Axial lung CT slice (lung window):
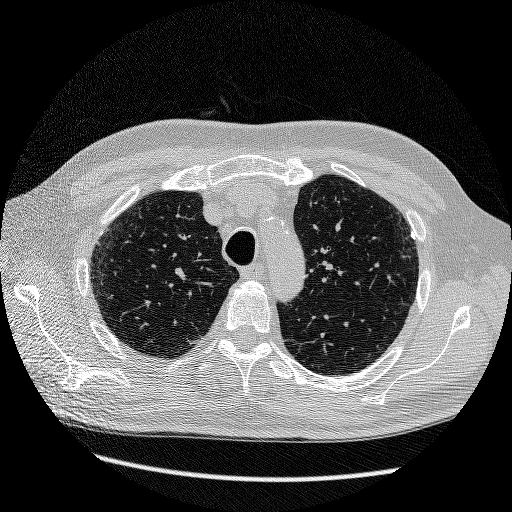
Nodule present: yes
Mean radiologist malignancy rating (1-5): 1